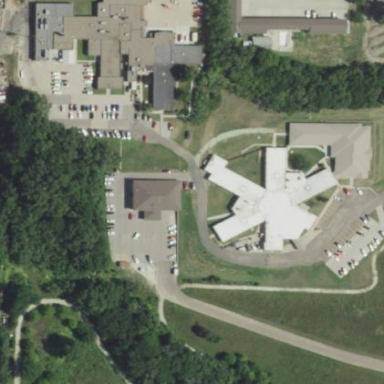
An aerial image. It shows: Hospital providing healthcare services.